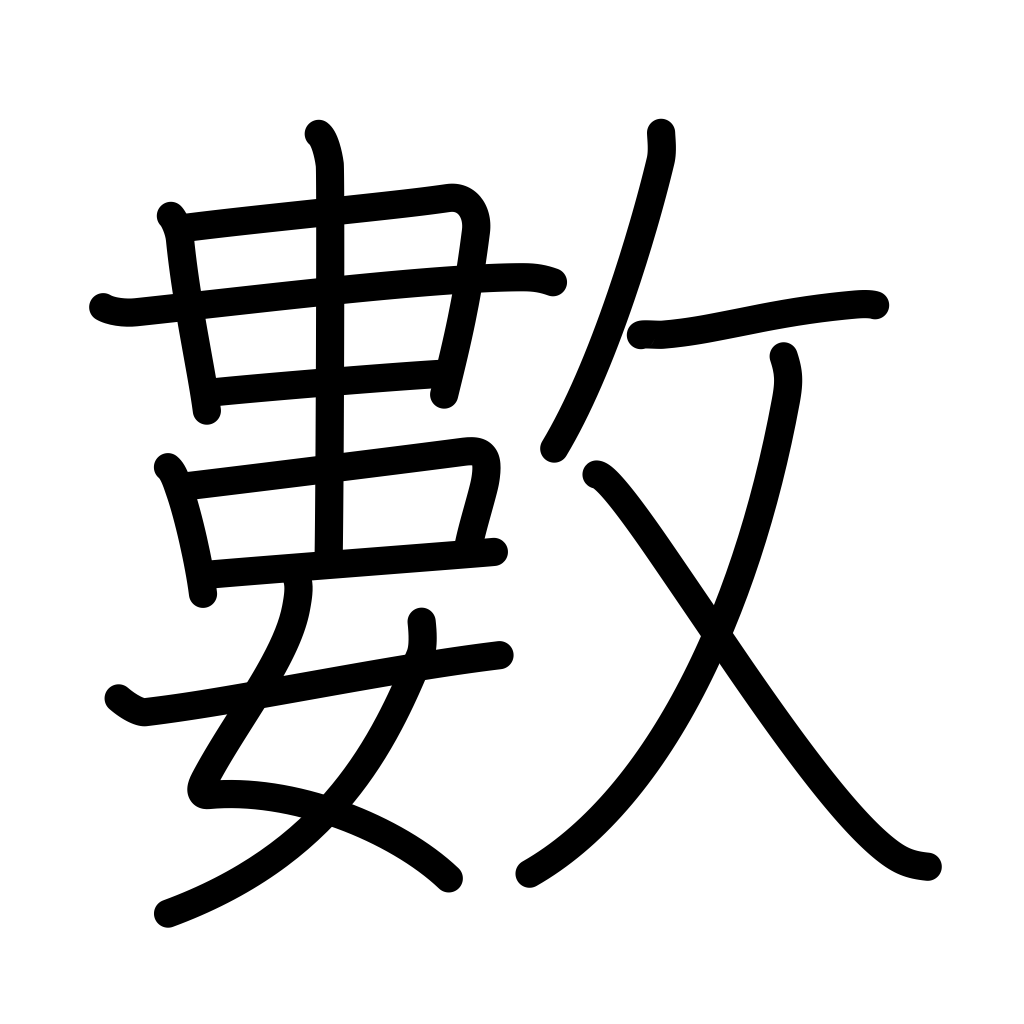
Meaning: number, strength, fate, law, figures